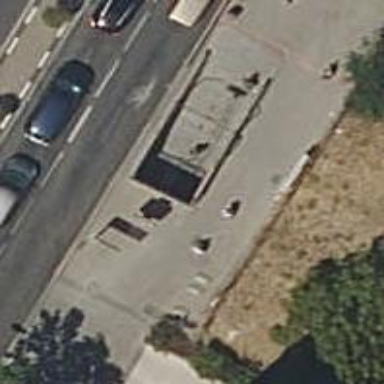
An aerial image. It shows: Subway entrance.